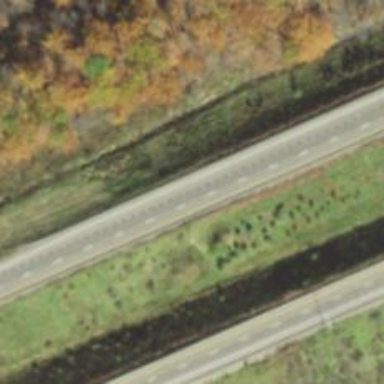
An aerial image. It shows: Historic bridge on asphalt motorway.